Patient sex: M
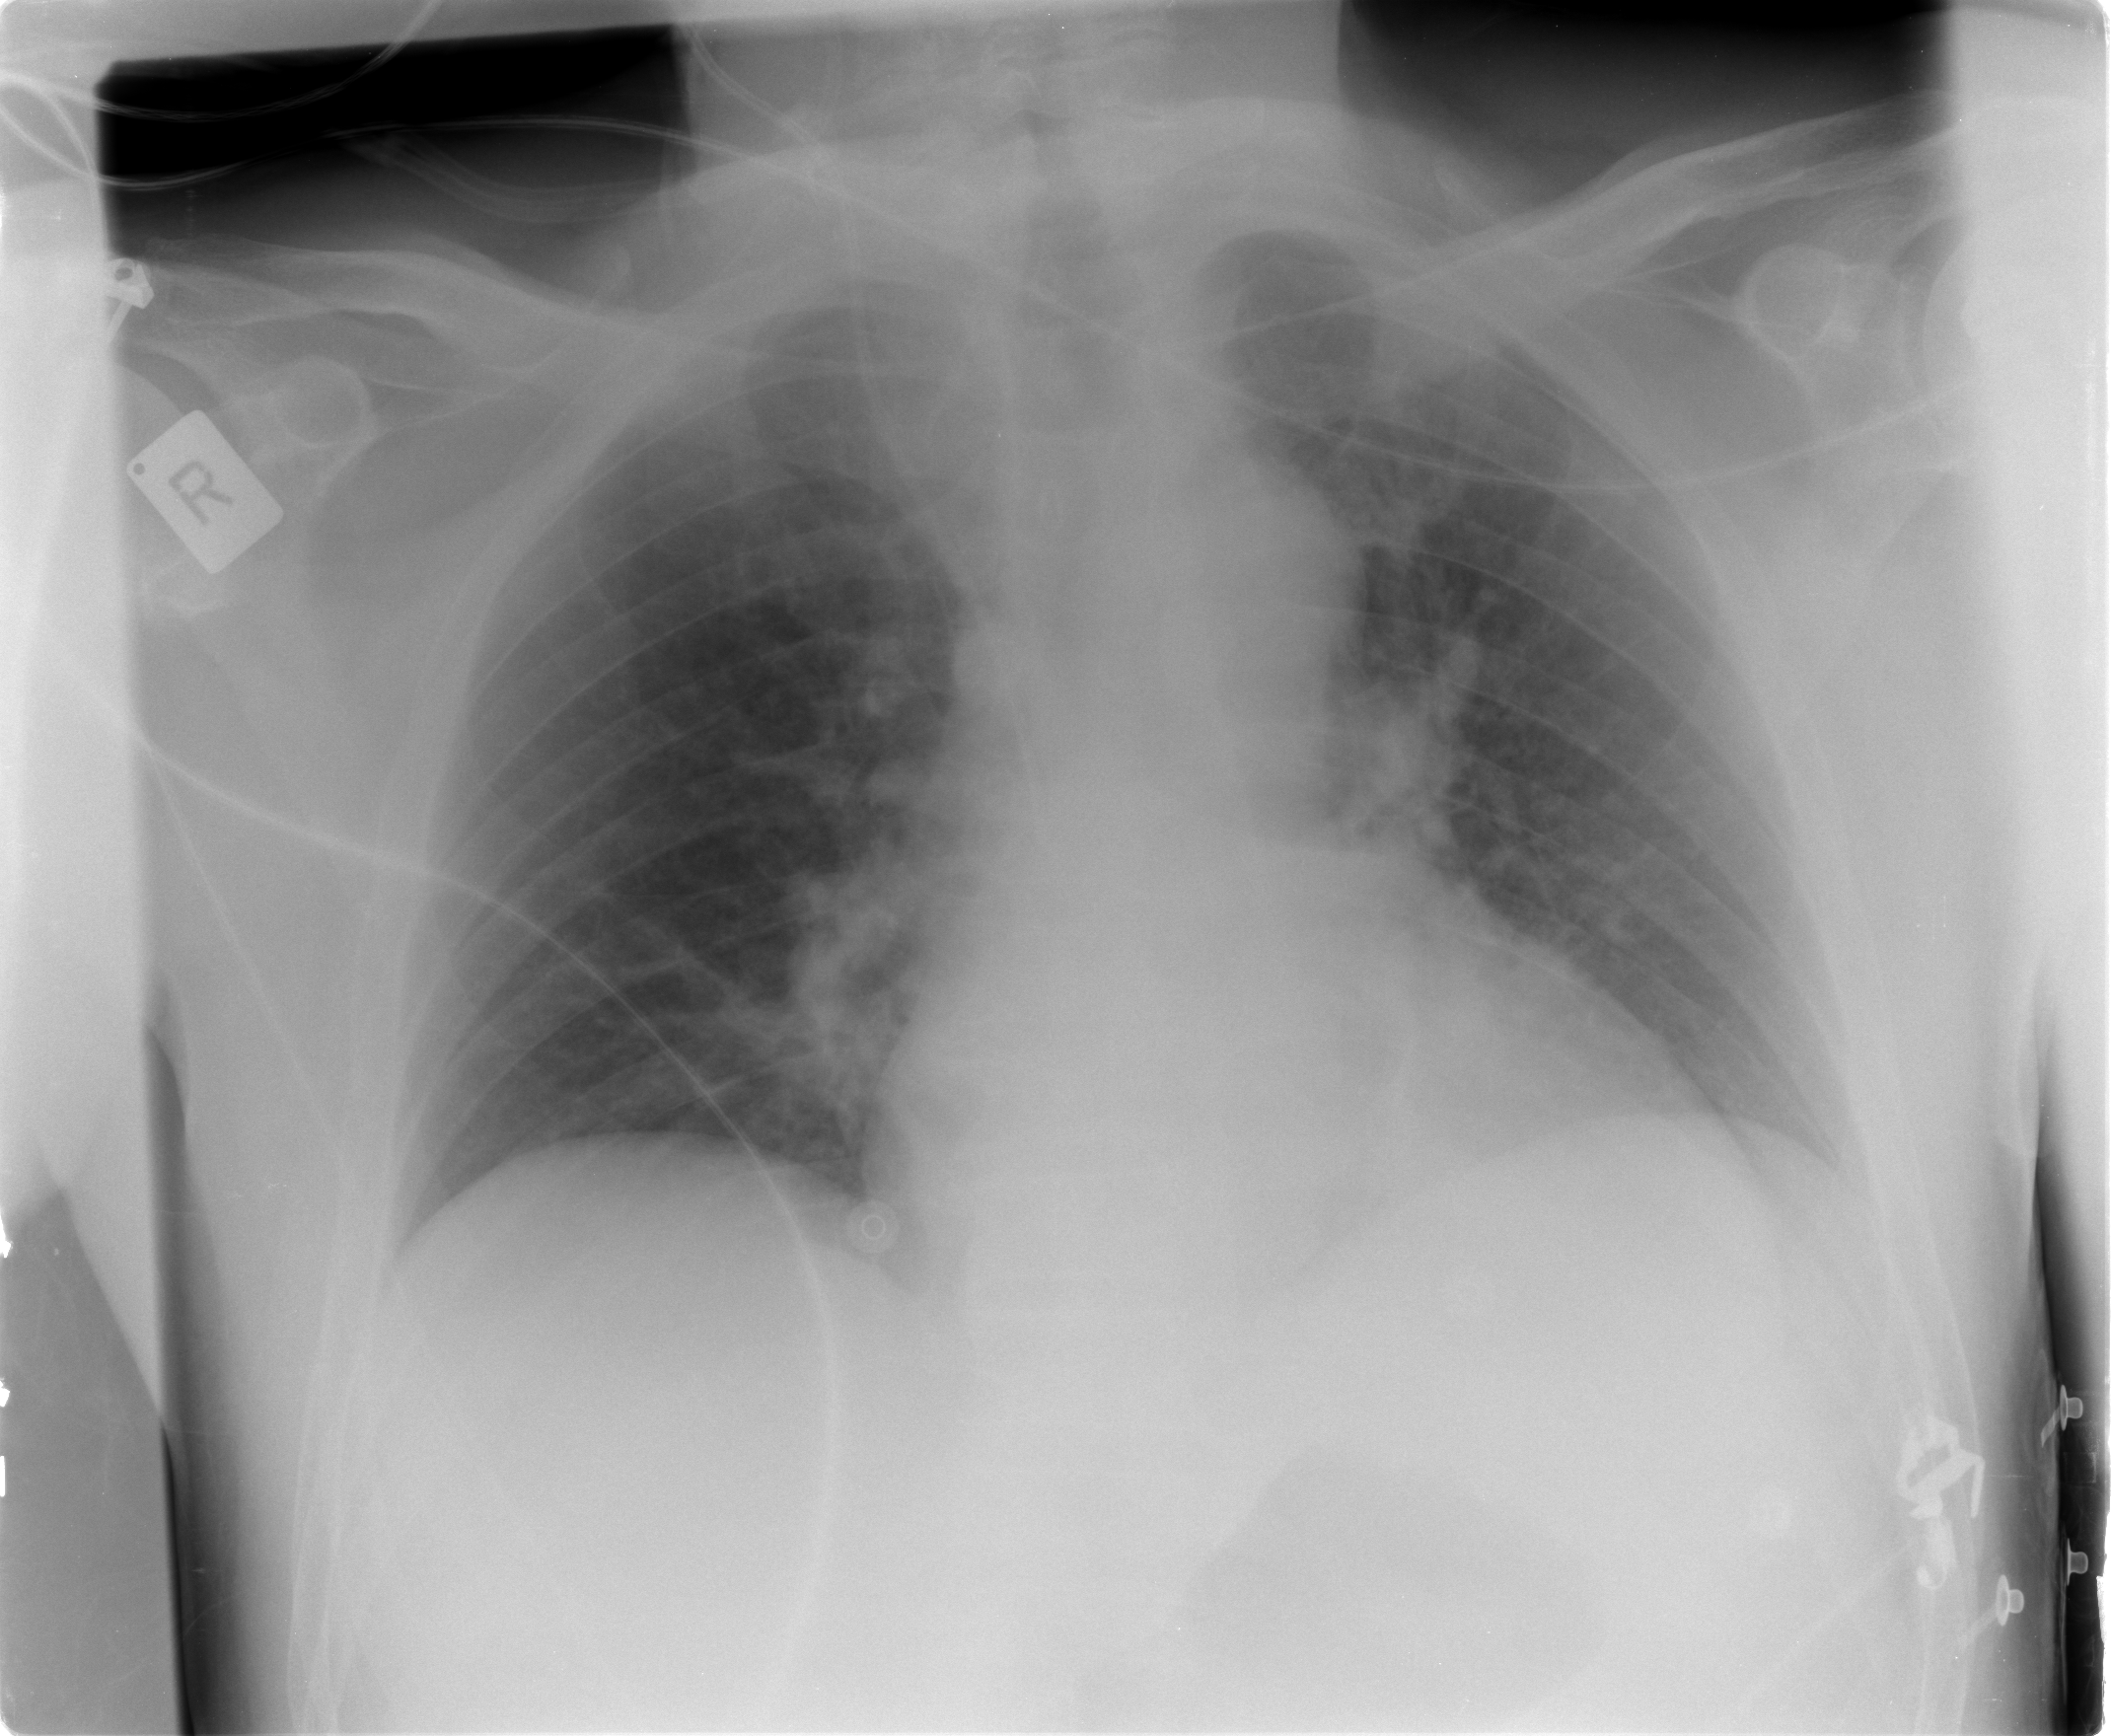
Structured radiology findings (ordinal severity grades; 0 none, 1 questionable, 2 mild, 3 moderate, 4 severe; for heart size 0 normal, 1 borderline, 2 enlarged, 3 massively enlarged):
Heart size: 0
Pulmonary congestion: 2
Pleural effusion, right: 0
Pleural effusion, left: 0
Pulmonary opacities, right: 2
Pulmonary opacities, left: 2
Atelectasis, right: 0
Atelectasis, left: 0